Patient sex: M
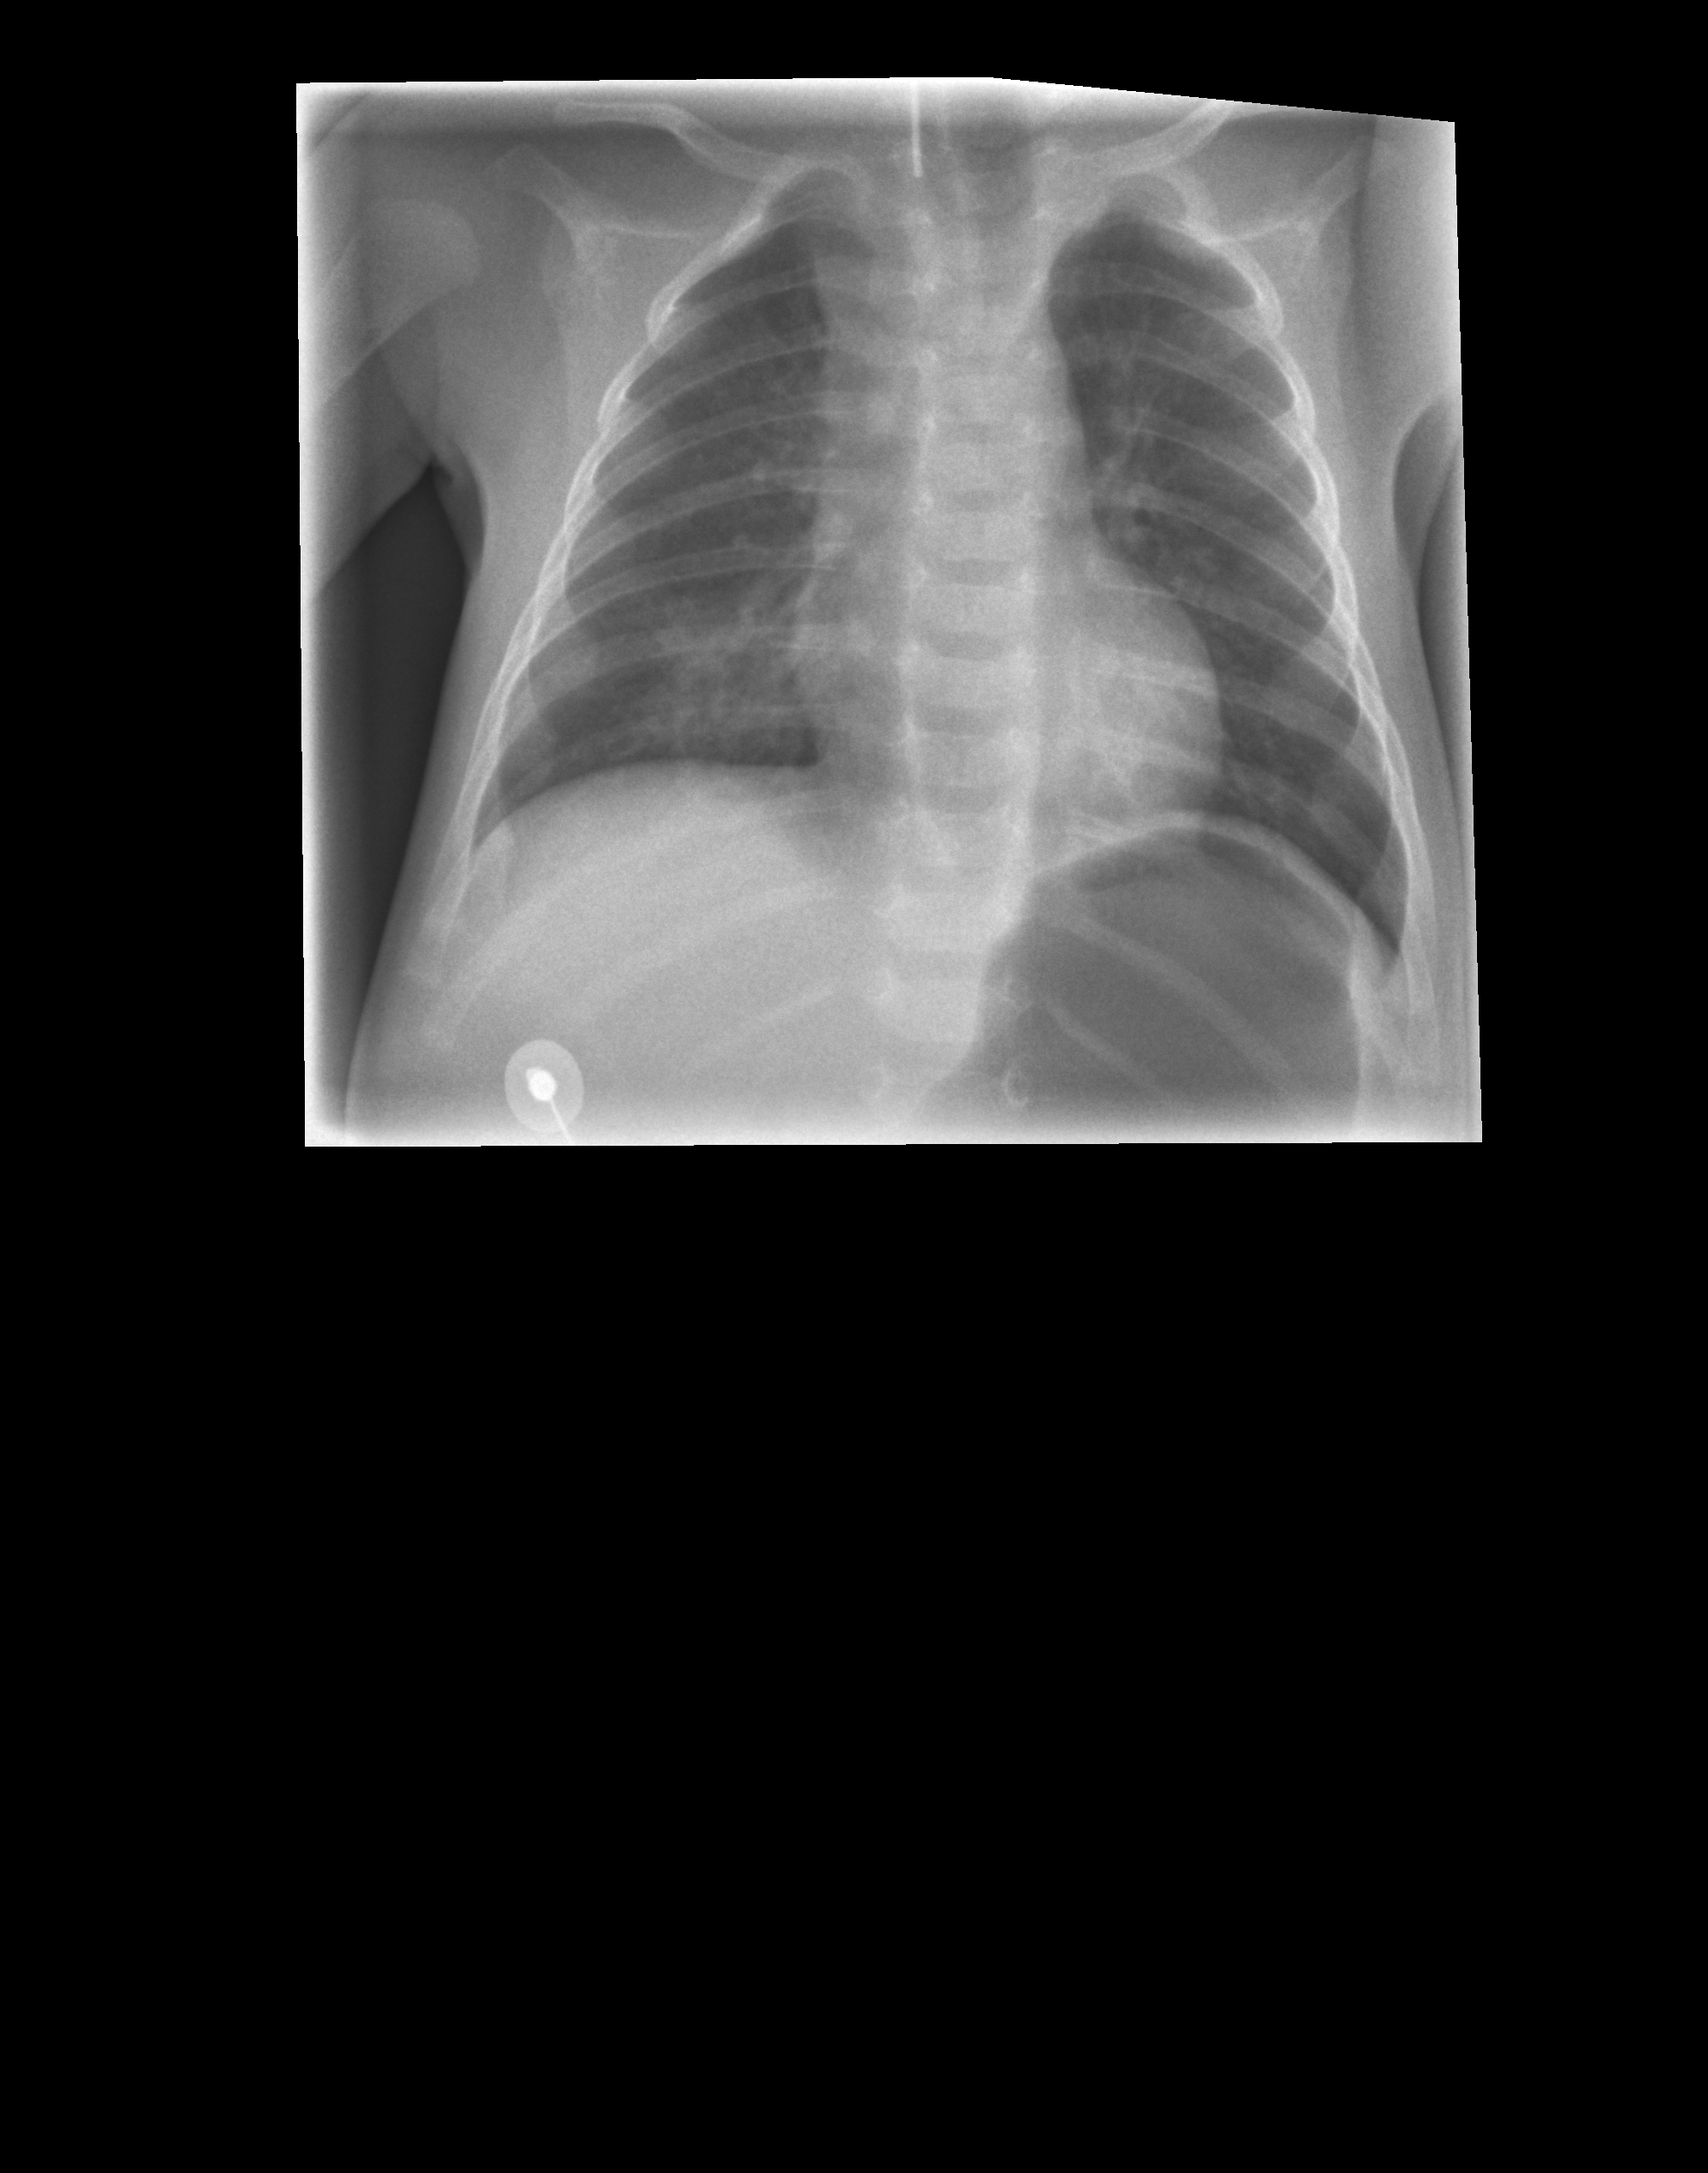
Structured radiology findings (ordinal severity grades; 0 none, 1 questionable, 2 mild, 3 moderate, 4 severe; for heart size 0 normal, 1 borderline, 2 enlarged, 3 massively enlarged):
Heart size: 0
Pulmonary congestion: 0
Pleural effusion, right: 0
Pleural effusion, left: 0
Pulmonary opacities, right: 0
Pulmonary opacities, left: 0
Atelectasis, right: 2
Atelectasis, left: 0